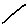
Label: line